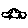
Label: car